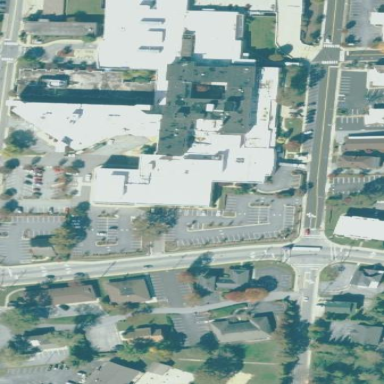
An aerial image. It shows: Hospital building.